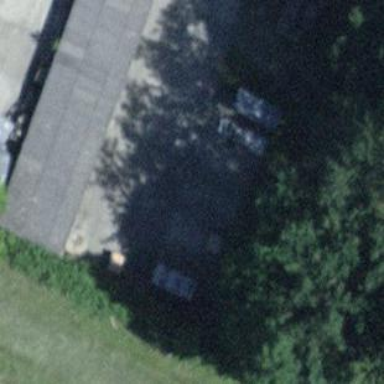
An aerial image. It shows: View of roof of building.